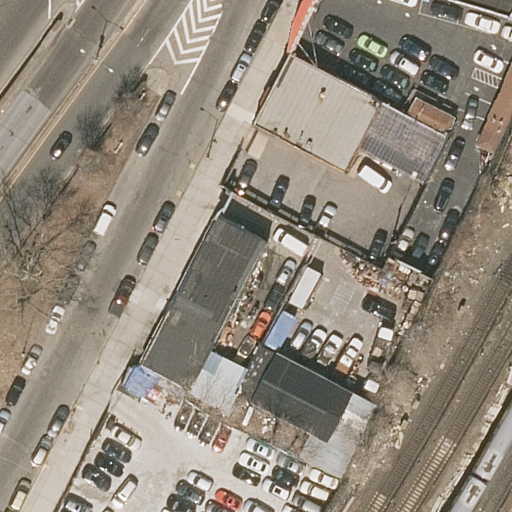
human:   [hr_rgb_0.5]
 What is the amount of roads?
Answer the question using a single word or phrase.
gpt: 7

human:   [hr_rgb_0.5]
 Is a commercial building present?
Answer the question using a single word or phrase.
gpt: no

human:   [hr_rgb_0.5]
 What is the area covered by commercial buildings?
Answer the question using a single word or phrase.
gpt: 0m2

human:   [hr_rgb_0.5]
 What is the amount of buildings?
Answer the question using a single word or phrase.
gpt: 5

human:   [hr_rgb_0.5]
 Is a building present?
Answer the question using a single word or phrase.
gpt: yes

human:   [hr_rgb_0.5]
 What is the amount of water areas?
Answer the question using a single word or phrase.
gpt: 0

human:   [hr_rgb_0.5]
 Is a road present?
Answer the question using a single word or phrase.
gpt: yes

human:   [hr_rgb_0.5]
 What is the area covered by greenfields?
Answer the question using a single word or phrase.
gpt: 0m2

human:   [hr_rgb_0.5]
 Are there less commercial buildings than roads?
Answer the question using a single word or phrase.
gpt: yes

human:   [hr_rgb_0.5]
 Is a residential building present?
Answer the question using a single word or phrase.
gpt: yes

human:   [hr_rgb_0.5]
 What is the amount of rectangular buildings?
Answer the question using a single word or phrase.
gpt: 1

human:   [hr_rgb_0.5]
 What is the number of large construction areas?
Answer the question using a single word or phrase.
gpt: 0

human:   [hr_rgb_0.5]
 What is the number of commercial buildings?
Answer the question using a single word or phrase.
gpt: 0

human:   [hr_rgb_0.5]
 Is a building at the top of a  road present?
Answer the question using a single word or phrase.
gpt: yes

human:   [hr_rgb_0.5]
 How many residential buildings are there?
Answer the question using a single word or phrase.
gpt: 5

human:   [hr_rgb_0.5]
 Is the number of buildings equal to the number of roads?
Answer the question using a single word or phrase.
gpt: no

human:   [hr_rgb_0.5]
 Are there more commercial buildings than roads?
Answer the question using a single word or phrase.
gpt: no

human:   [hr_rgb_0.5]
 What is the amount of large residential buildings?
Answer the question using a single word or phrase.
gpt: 1

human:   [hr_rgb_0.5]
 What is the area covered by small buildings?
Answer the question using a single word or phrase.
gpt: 57m2

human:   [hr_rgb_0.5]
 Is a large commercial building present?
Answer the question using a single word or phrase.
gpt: no

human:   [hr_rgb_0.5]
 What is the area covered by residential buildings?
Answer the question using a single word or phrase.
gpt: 1527m2

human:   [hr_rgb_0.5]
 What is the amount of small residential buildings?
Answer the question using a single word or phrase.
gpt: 1

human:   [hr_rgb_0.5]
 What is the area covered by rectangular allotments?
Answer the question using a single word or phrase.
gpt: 0m2

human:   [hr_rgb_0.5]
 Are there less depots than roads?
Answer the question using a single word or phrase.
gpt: yes

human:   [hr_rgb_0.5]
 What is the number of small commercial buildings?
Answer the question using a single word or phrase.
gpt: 0

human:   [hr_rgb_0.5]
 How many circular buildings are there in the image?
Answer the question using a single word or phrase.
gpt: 0

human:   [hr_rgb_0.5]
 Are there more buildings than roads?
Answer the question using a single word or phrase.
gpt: no

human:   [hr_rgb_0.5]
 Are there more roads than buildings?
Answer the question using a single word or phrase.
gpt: yes

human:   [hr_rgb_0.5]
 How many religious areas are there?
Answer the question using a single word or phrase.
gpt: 0

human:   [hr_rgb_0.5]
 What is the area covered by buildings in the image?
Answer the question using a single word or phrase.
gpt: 1527m2

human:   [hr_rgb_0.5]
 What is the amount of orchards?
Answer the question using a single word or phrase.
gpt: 0

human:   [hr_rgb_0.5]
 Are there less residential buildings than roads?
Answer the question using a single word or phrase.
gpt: yes

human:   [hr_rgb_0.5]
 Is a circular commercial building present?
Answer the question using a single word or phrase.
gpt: no

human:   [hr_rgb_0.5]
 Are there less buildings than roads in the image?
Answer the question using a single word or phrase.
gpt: yes

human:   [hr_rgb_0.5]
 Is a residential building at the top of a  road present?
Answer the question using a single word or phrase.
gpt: yes

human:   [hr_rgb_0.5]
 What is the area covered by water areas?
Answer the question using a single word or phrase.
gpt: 0m2

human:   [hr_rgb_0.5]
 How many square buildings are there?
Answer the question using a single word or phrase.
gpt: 0

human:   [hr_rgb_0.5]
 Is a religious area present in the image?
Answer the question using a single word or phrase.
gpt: no

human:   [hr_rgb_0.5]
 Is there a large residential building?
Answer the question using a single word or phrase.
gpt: yes

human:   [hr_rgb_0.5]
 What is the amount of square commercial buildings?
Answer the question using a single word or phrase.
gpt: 0

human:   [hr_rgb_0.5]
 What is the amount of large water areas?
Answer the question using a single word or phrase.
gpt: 0

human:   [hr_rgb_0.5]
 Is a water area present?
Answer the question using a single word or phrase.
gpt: no

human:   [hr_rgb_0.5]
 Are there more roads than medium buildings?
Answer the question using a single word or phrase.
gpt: yes

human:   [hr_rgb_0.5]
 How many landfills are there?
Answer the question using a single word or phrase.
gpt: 0

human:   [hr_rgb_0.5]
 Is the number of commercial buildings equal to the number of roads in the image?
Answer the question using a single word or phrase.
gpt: no

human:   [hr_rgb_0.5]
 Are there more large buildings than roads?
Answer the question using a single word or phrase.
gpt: no

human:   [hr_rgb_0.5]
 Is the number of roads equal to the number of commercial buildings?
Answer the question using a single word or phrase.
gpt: no

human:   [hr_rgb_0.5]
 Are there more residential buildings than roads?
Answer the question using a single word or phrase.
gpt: no

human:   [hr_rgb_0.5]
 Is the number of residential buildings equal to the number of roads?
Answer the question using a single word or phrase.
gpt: no

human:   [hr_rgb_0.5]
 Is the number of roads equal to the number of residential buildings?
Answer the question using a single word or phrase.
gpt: no

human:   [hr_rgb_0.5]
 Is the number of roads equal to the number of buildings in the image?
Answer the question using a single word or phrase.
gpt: no

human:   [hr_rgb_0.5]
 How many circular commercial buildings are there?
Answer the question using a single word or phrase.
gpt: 0

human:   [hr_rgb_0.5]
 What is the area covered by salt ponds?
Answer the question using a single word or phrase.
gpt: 0m2

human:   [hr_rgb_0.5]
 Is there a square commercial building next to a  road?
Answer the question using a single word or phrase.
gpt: no

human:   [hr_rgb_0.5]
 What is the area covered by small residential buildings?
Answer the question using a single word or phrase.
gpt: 57m2

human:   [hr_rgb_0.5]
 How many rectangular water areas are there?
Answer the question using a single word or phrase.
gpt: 0

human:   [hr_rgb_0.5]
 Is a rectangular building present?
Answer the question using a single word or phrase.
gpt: yes

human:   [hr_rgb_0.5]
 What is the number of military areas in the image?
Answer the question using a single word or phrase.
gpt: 0

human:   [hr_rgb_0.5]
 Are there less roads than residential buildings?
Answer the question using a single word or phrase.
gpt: no

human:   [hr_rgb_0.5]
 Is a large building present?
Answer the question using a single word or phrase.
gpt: yes

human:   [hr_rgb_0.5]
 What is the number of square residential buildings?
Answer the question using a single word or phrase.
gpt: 0

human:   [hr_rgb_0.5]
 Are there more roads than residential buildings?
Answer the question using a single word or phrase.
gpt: yes

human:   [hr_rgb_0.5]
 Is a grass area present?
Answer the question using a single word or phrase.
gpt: no

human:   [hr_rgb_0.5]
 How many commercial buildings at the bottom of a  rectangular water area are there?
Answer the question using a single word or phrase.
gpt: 0